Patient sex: F
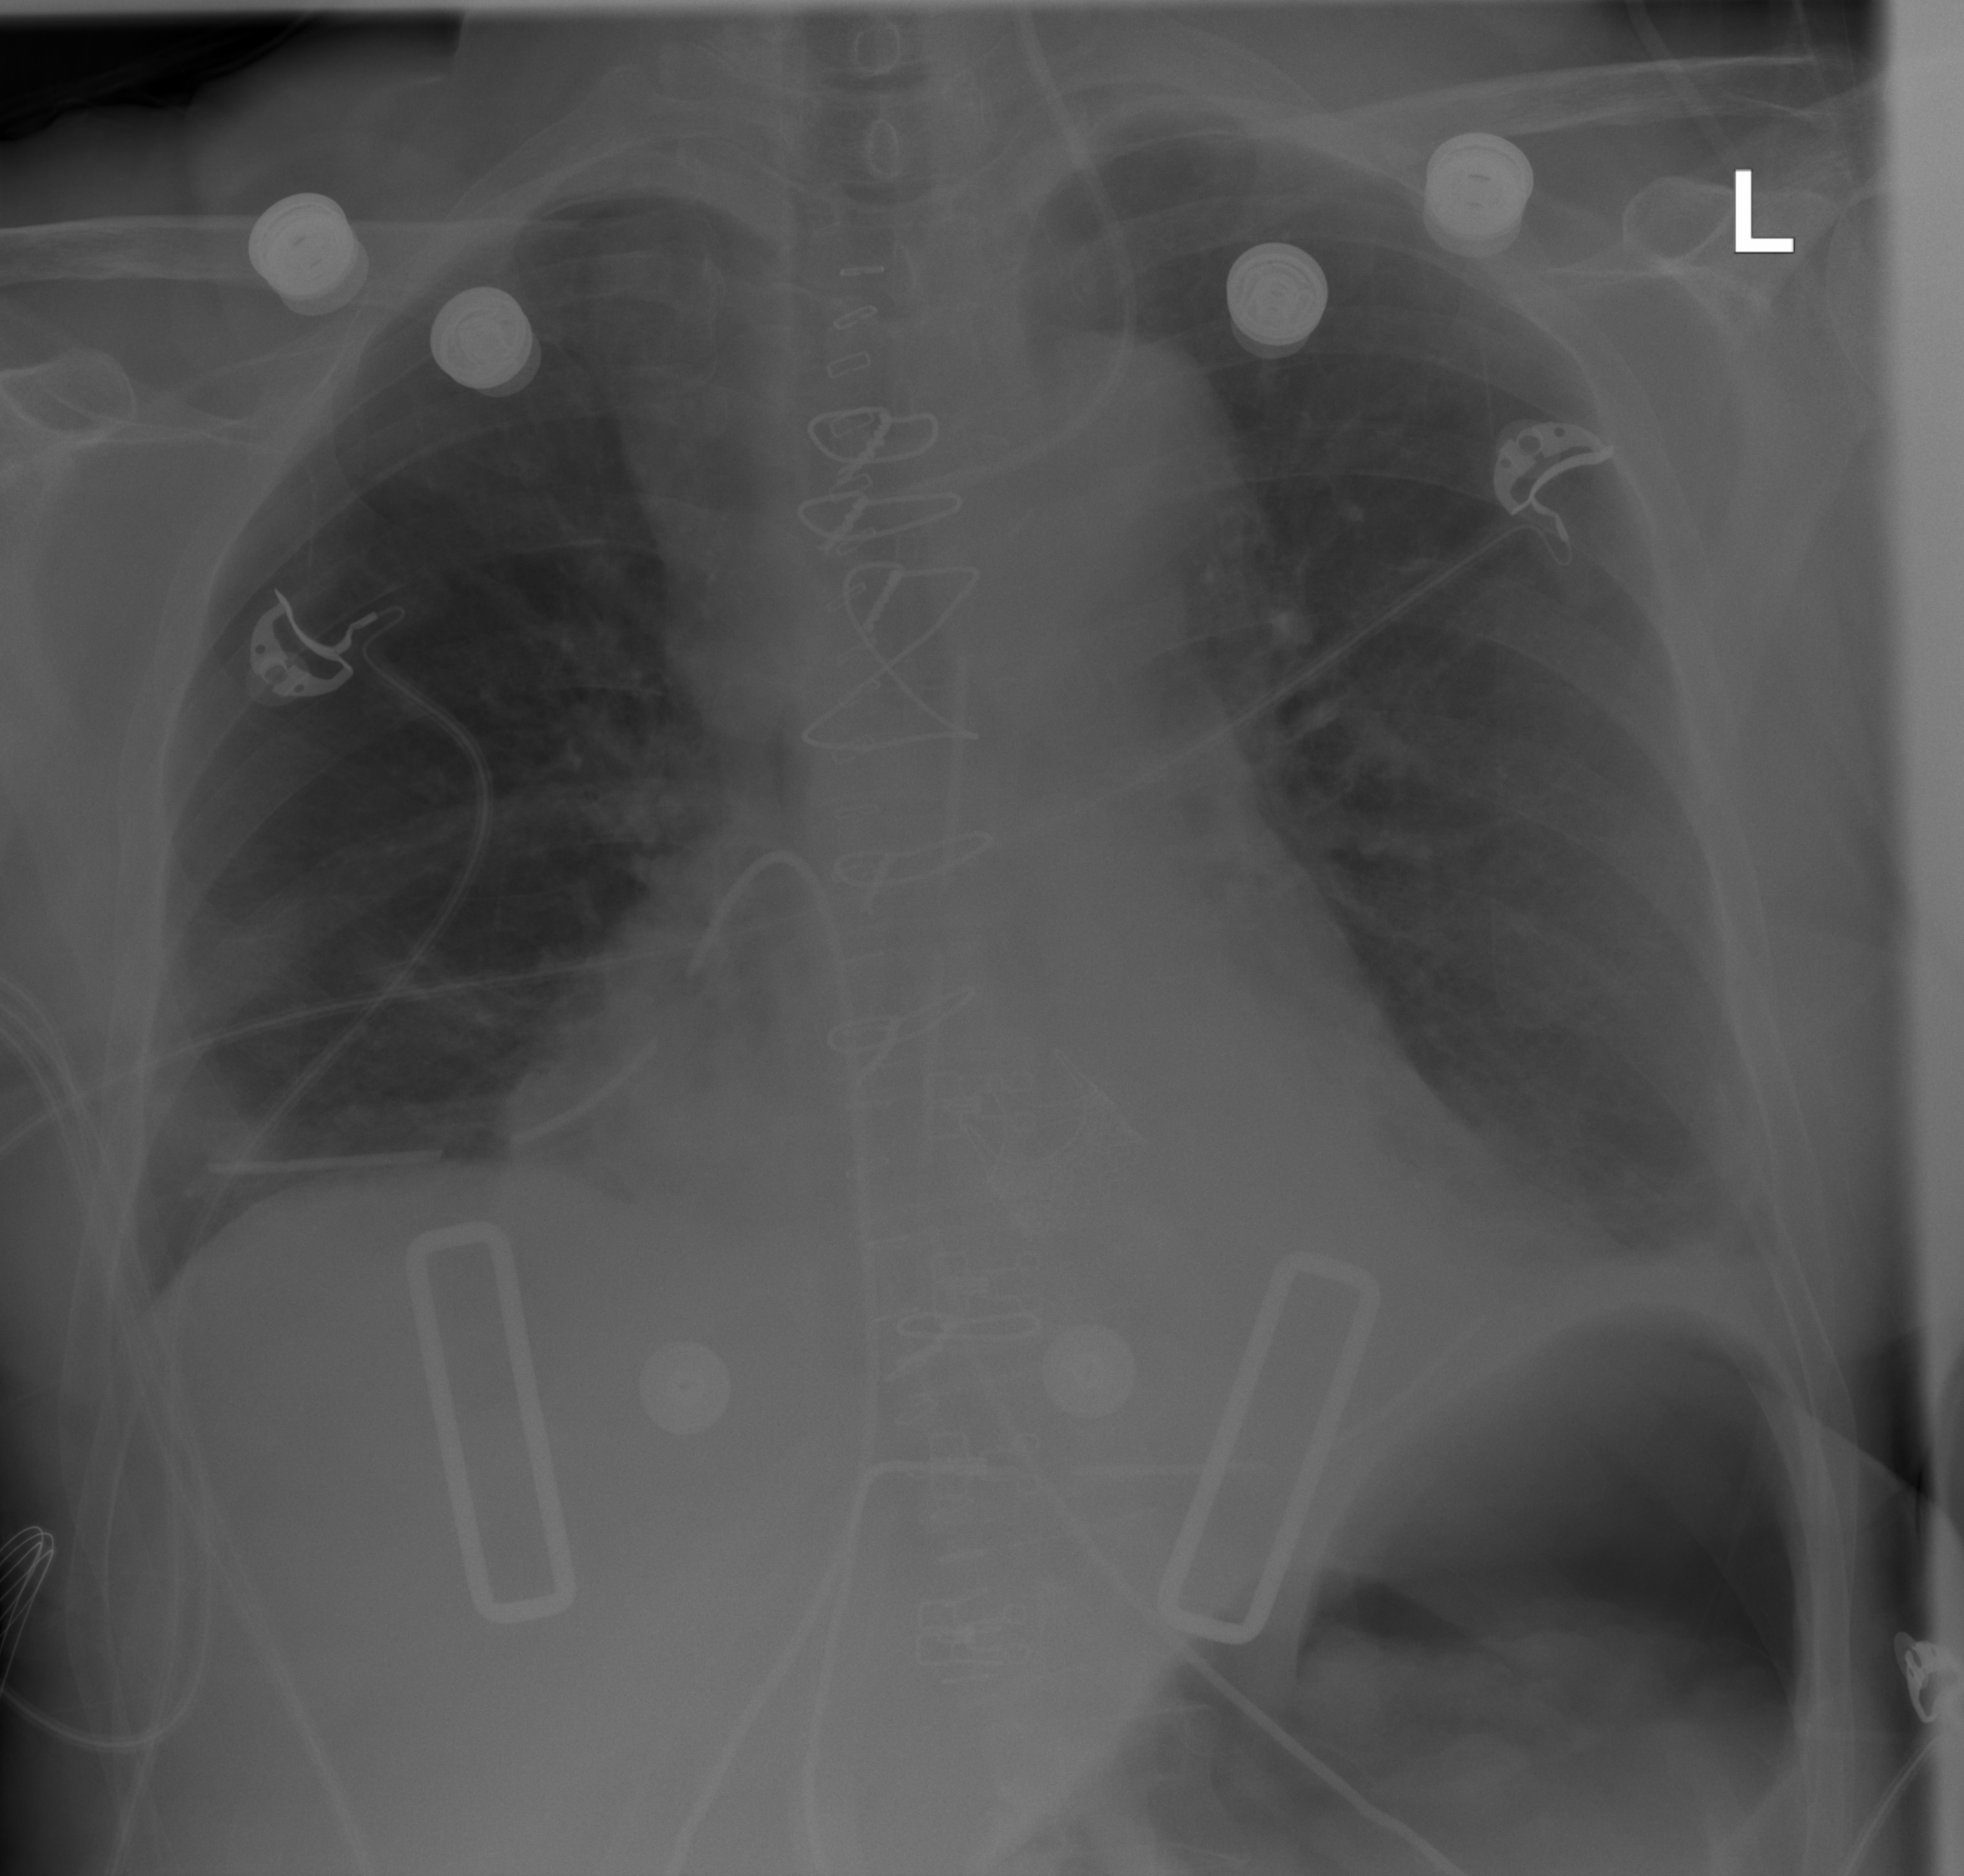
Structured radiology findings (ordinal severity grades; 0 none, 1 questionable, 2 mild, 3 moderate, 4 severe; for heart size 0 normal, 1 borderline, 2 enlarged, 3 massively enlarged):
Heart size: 1
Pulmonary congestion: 0
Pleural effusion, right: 0
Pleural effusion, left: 2
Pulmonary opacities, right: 0
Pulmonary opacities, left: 0
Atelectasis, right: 2
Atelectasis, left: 2